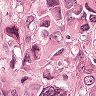
Metastatic tissue present: yes